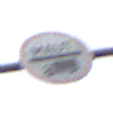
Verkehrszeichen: Mautpflicht
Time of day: Midday
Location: Outdoor (Suburban)
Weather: Overcast
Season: NotSpecified
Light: Natural